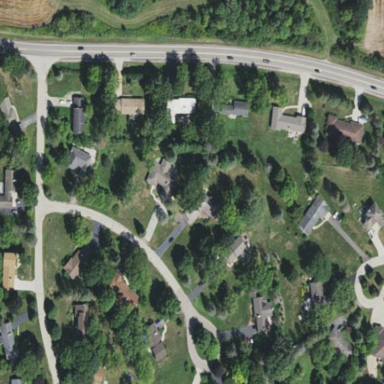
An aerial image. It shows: This residential area consists of single-family homes.